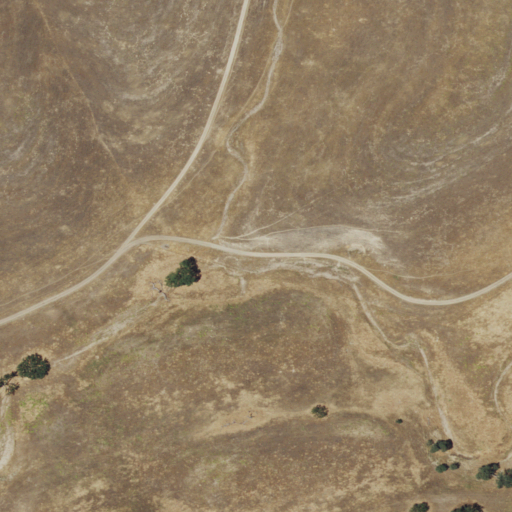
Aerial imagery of valley in California named Wolf Canyon containing grassland, open development, cultivated crops, and shrub